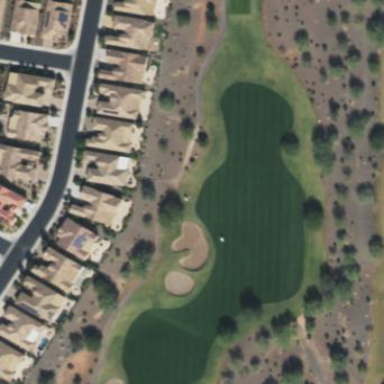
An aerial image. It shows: Rough grass surface on golf course.